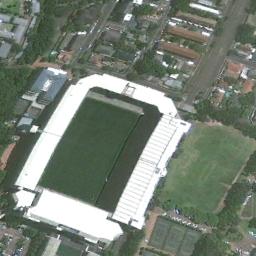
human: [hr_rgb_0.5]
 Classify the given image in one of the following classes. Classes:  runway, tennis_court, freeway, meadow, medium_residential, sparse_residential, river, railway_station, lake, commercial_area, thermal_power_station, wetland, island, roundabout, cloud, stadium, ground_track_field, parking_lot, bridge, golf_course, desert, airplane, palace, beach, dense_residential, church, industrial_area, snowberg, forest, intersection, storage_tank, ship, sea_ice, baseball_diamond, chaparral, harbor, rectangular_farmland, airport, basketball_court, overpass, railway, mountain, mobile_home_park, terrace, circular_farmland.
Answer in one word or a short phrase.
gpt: stadium